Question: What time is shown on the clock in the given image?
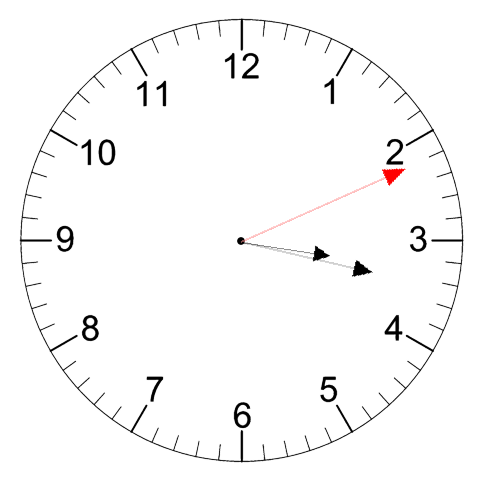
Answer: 03:17:11